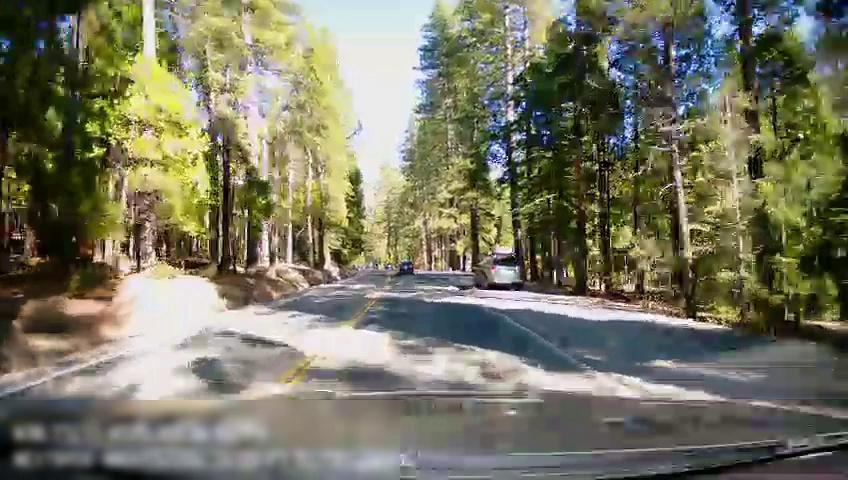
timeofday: Day
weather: Sunny
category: Drivable Space
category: Vehicles | SUV
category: Vehicles | Car
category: Lanes | Opposite Lane
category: Lanes | Opposite Lane
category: Lanes | Current Lane
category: Lanes | Current Lane